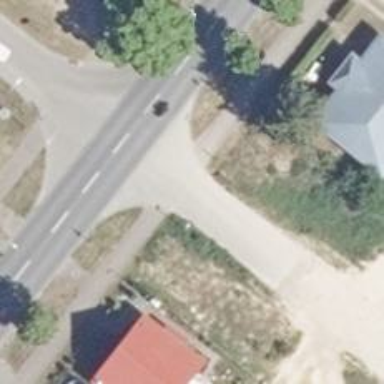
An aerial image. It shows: Road with "give way" sign.